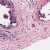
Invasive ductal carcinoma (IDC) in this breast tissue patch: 0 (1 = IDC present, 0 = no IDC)